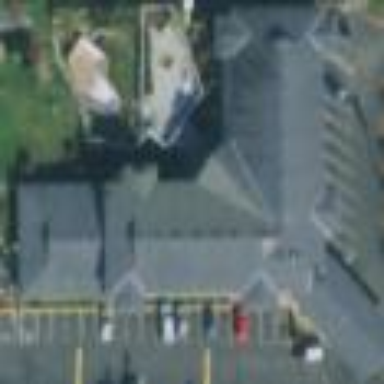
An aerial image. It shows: Hotel building.